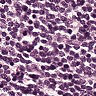
Metastatic tissue present: no